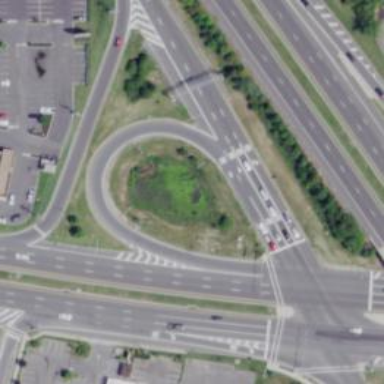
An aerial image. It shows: Trunk link highway.